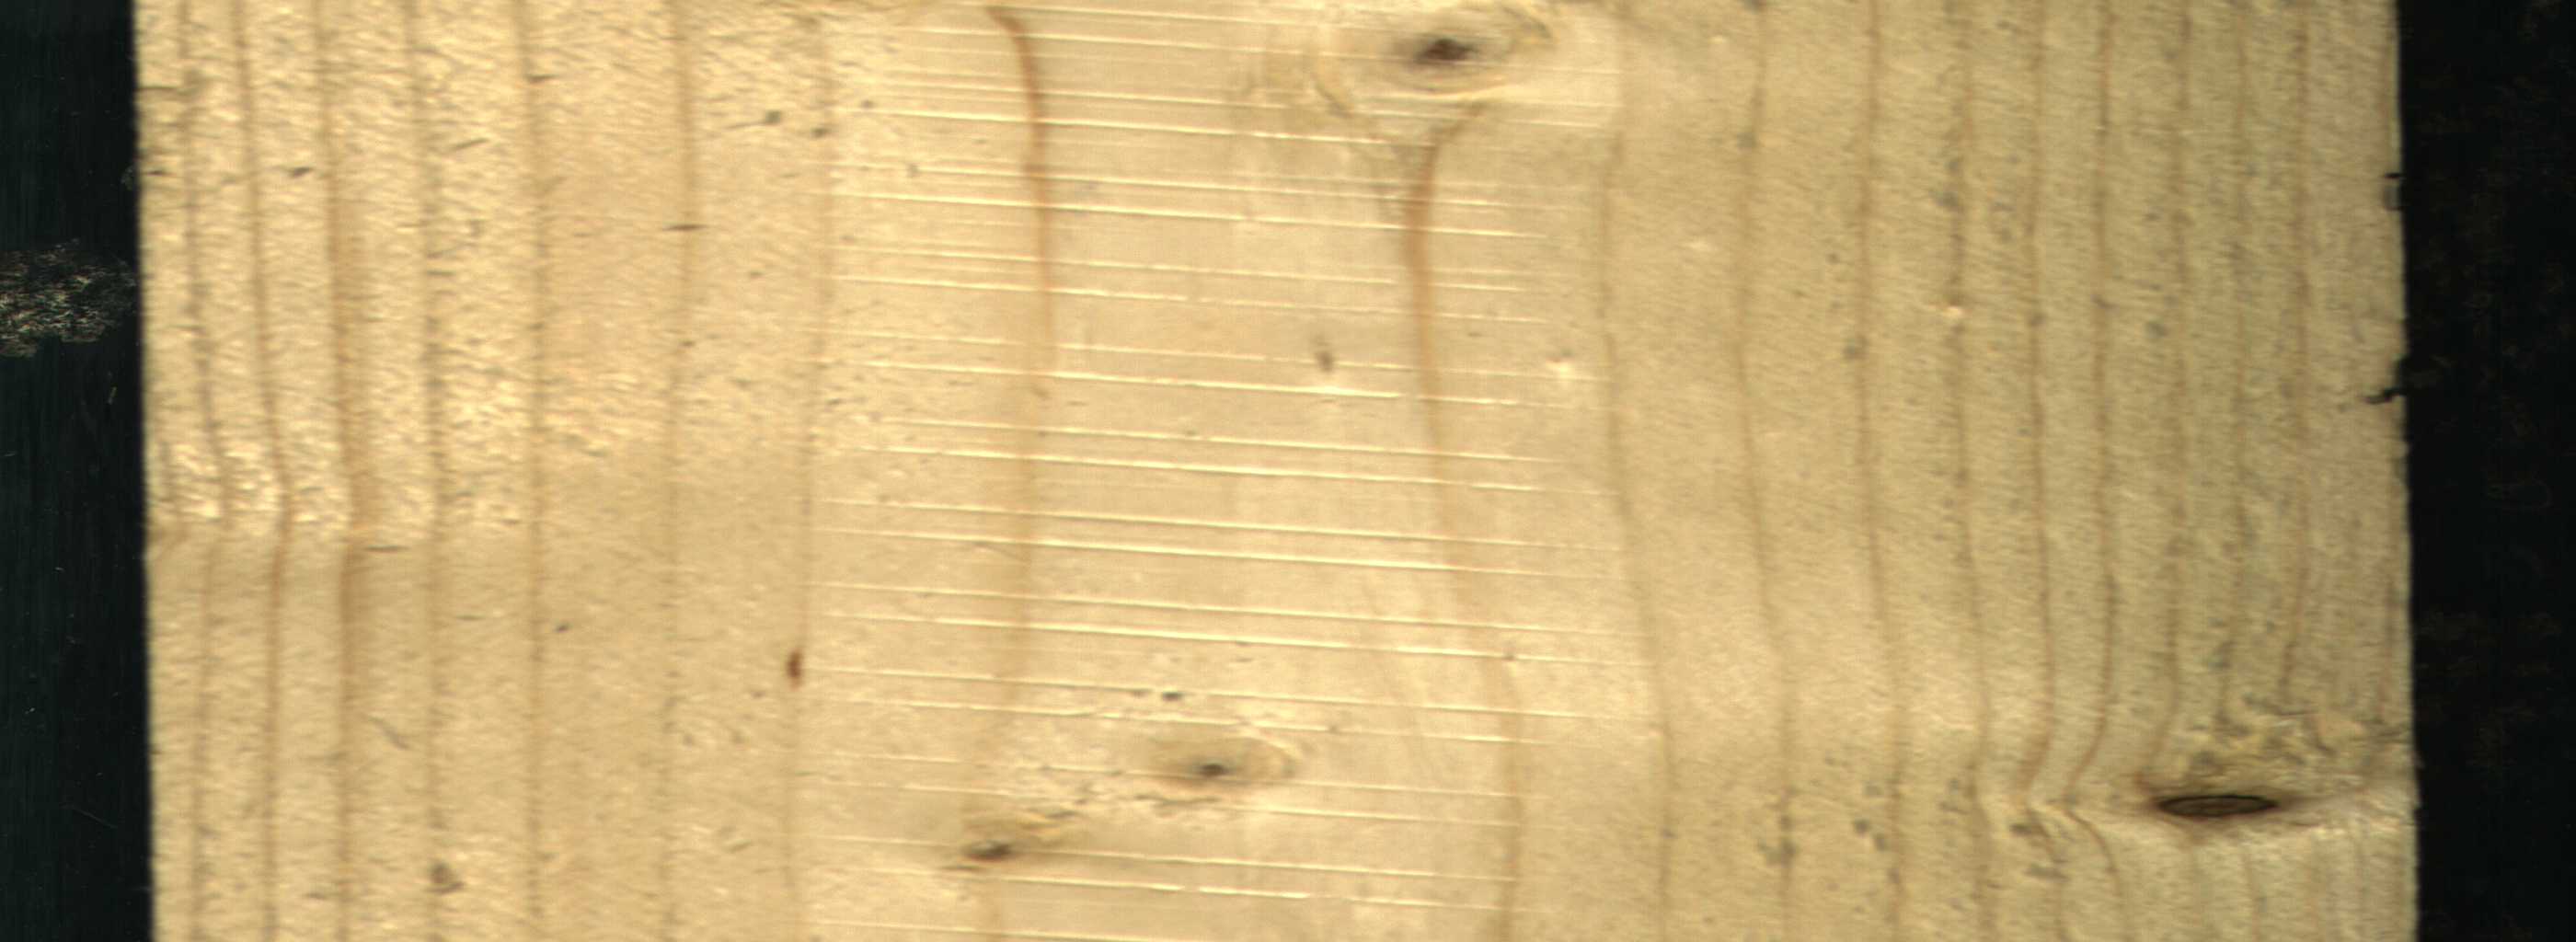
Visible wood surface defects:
Dead_Knot
Live_Knot
Live_Knot
Live_Knot